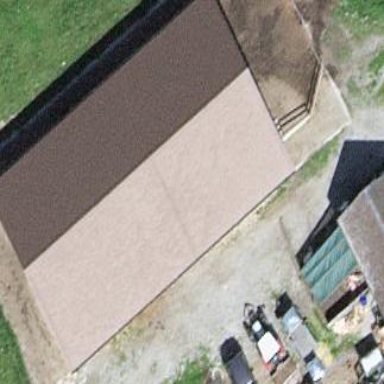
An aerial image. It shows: Barn.